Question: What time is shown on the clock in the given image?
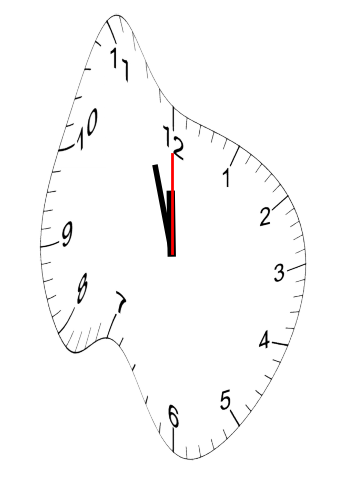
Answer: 11:57:00